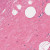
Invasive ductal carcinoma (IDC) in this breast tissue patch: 0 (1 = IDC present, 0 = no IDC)